Question: > : I found a workaround to my problem even before asking the
question, but I'm still wondering why it behave like this.
I'm doing an usual xamarin.iOS application, using 'async/await', 'Mvvm', ... nothing fancy on the technology side.
I found out that the following code (using a 'method group') wasn't working:
'''
ViewModel.PropertyChanged += (sender, e) => {
if (e.PropertyName != "MyProperty")
return;
InvokeOnMainThread (tableViewController.TableView.ReloadData);
};
'''
If I put a breakpoint on 'InvokeOnMainThread', I can see the exception:

But the same code with a 'lambda expression' works just fine.
'''
ViewModel.PropertyChanged += (sender, e) => {
if (e.PropertyName != "MyProperty")
return;
InvokeOnMainThread (() => tableViewController.TableView.ReloadData ());
};
'''
A part of me is suspecting a bug, another part is already blaming my ignorance. Anyone knows which part is right ?
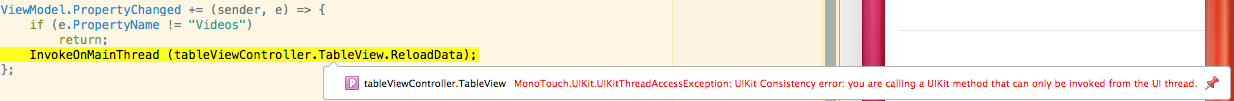
Answer: If you look more closely at the exception you get, you'll see this:
'''
tableViewController.TableView MonoTouch.UIKit.UIKitThreadAccessException [...]
'''
The problem is that you're fetching the TableView property (which has to be done in order to create a delegate to the ReloadData method) on the background thread.